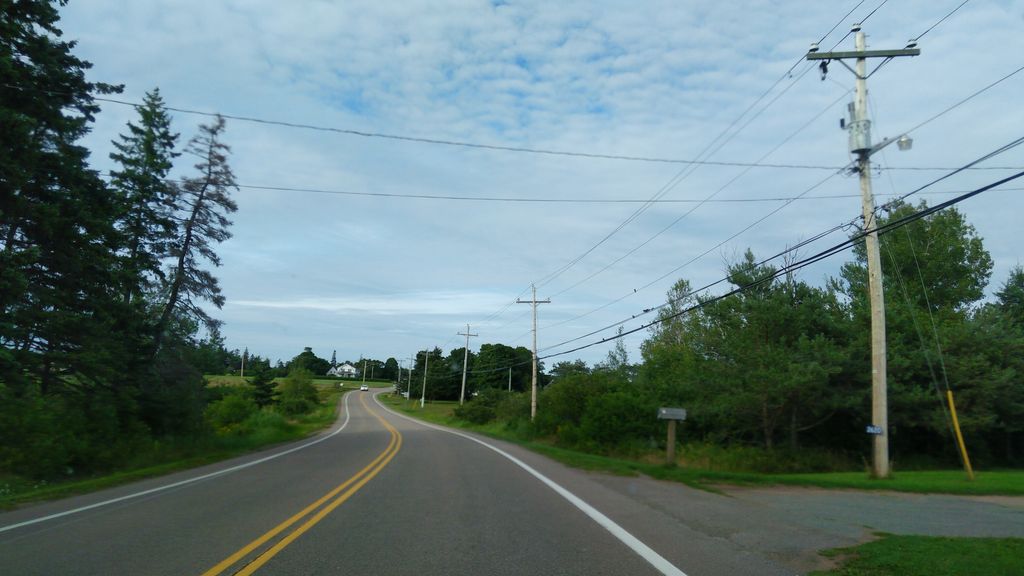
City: charlottetown